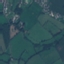
Land use / land cover: Pasture